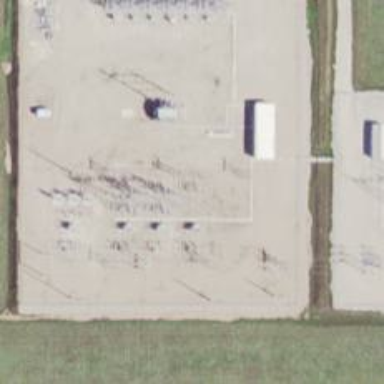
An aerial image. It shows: Switch used for power control.